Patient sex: M
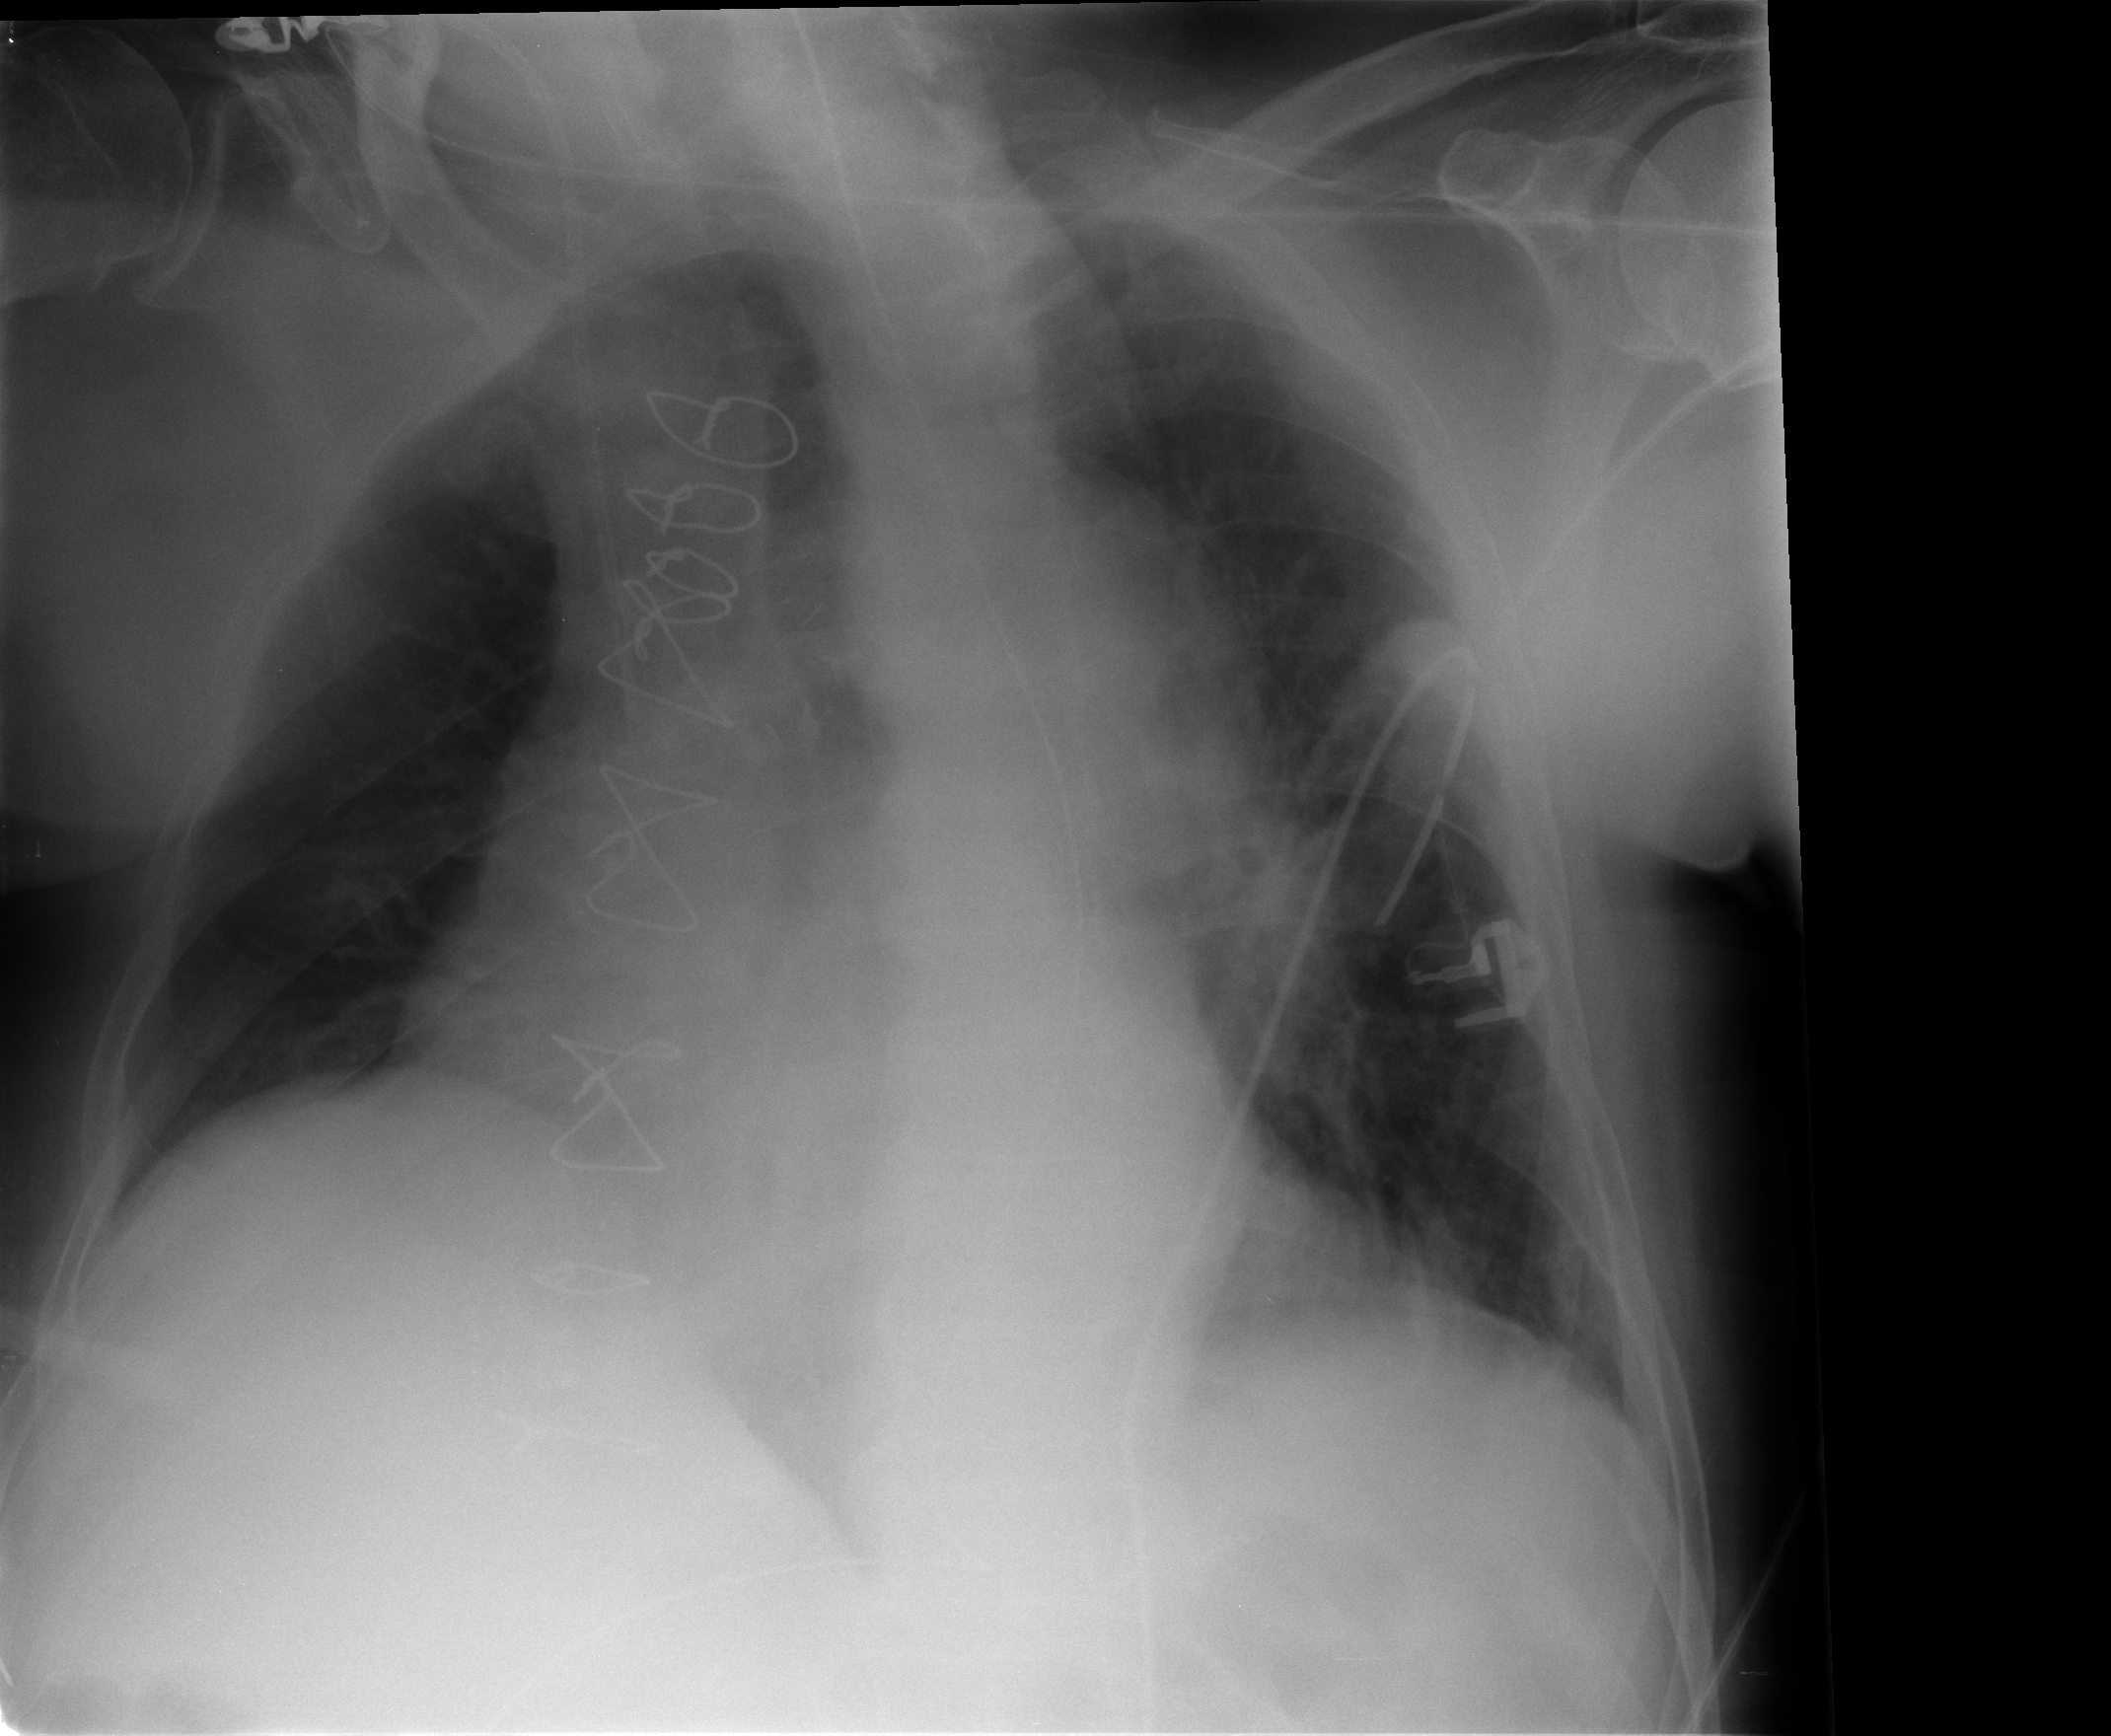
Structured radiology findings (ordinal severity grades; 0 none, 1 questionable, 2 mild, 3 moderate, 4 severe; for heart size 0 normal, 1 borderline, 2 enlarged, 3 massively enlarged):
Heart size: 2
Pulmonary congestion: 1
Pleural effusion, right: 1
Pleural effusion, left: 1
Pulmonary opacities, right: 0
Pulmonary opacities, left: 0
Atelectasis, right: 1
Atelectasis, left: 1